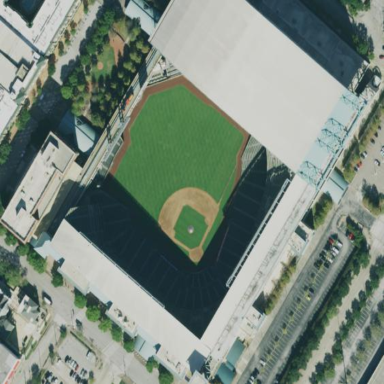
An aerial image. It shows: Stadium used for baseball sports.